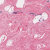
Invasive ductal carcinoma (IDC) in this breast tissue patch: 0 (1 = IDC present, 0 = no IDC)